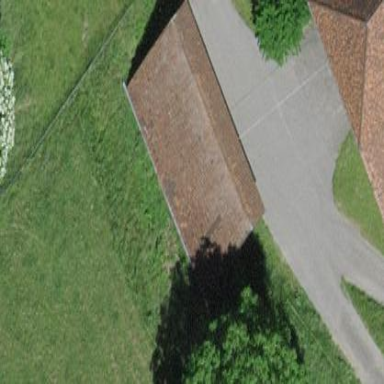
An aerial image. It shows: Rural barn.